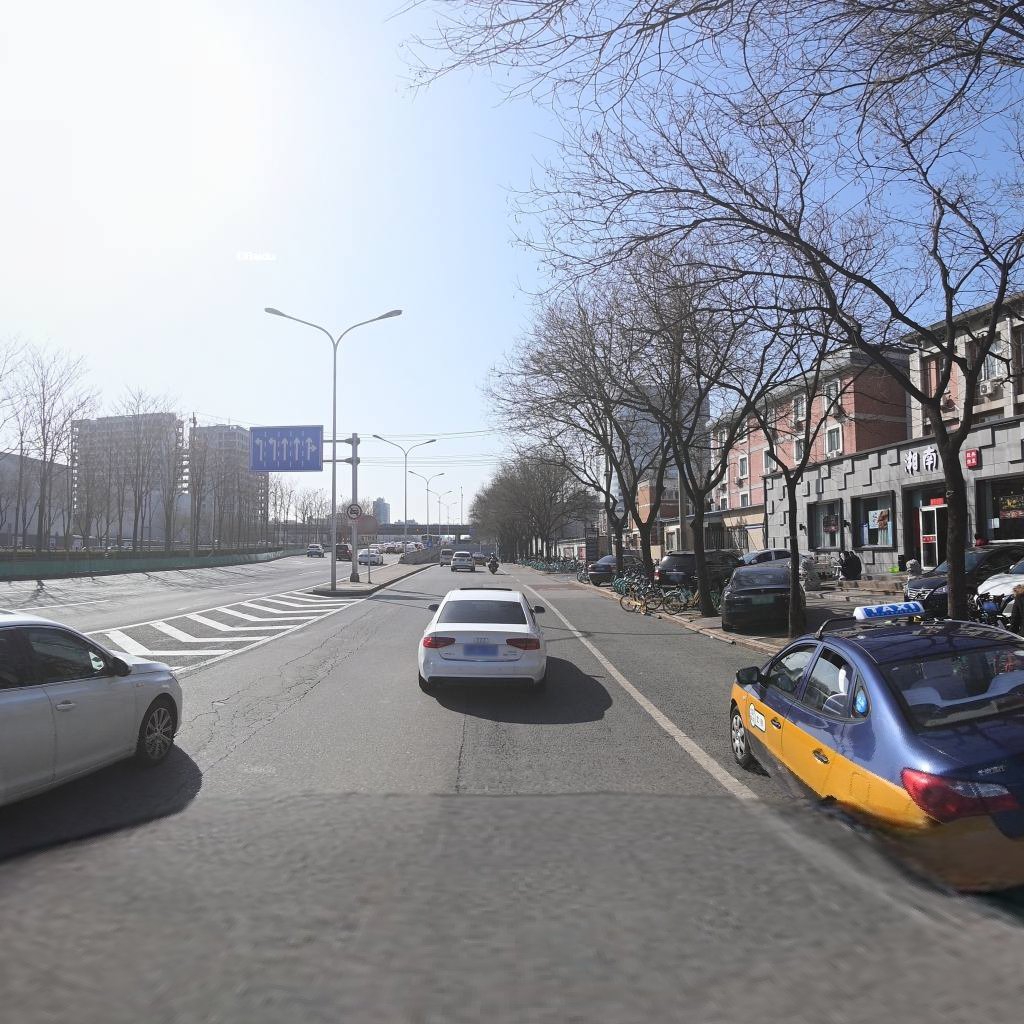
Region: Haidian
Road damage annotations: alligator crack, longitudinal crack